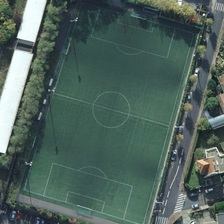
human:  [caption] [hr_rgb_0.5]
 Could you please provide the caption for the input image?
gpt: a road is between a football playground and villas .

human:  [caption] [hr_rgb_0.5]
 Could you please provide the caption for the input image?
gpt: opposite the houses  there is a football field with trees and parked cars .

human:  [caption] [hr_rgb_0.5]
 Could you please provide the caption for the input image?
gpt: shadows are casted on this soccer playground next to a straight road .

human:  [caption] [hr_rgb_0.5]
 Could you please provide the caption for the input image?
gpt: the soccer field is surrounded by some trees and next to a neighborhood .

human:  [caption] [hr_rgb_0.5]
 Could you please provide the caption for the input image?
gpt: a football field is near several buildings and some green trees .